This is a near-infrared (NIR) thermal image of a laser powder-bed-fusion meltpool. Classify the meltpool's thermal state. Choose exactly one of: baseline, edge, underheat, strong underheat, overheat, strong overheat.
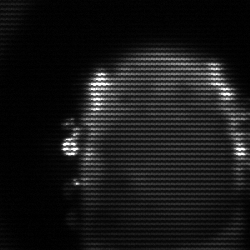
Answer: baseline